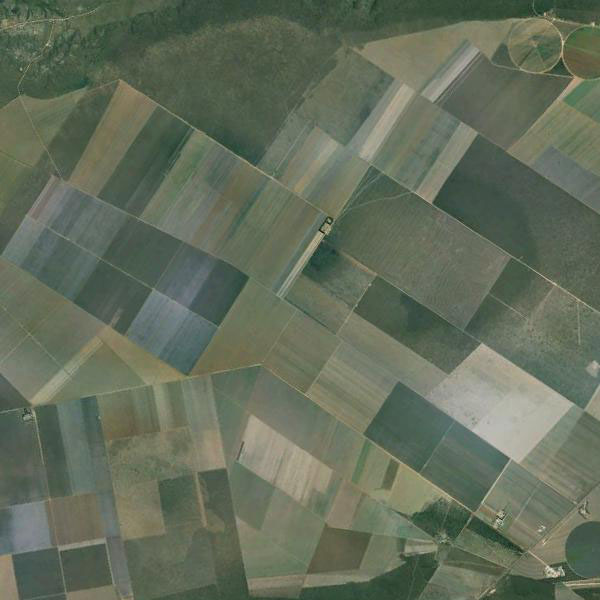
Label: Farmland